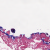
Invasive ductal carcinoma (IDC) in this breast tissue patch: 0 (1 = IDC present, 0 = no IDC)